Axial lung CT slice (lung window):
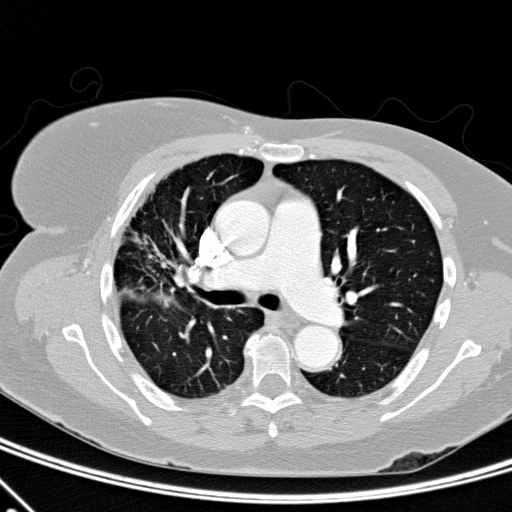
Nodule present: no